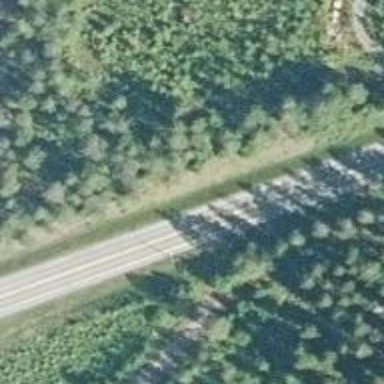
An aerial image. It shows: Asphalt road designated as trunk highway.